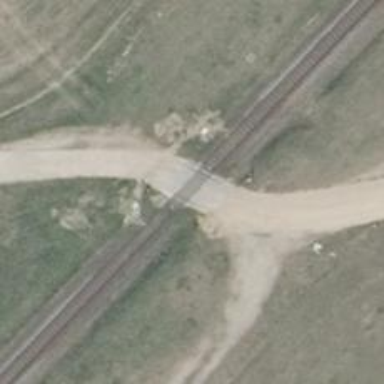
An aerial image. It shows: Level crossing along the railway.